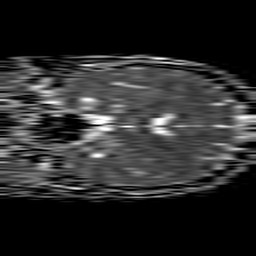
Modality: ADC
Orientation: coronal
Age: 34
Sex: female
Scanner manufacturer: philips
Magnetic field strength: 1.5 T
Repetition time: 4.6 s
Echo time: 0.08631 s